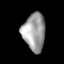
Tissue: lung
Cell type: Epithelial cells
Senescence score: 0.1879
Nuclear area (px): 836
Mean DAPI intensity: 158.819